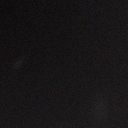
Screen state: off